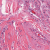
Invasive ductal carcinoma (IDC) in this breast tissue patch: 1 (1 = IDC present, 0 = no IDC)